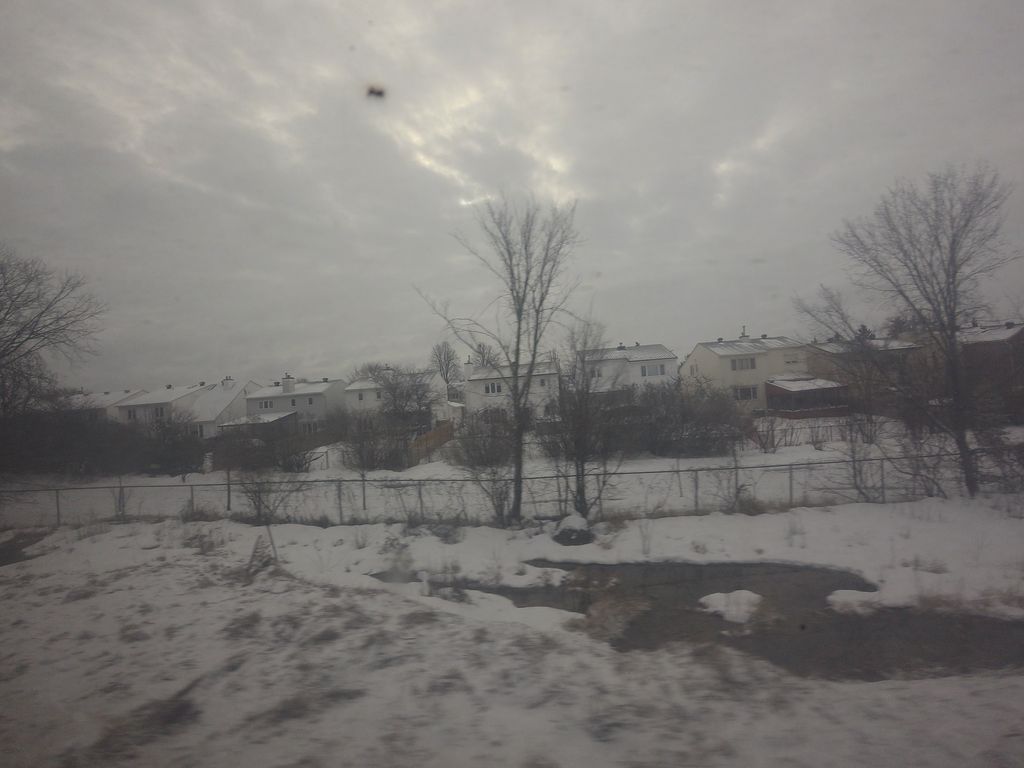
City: ottawa-gatineau